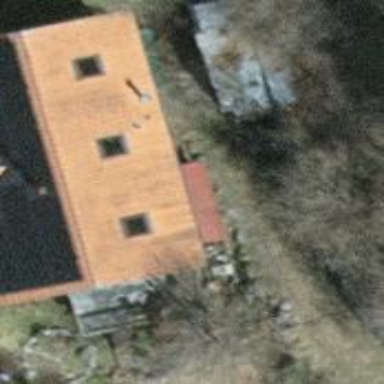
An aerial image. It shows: Simple and straightforward house.